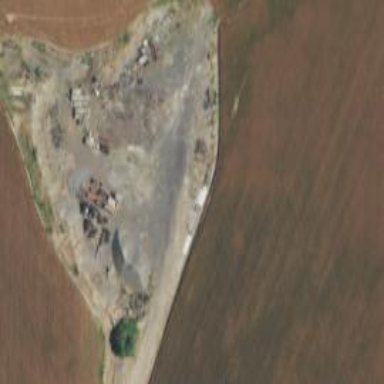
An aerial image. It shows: Scrap yard located in industrial area.